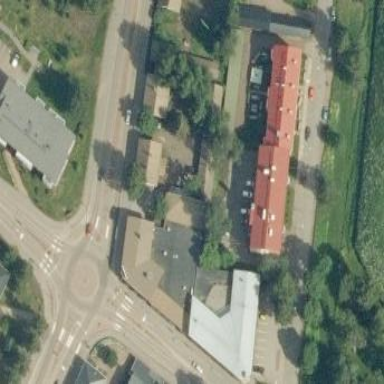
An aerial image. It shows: Building housing furniture shop.